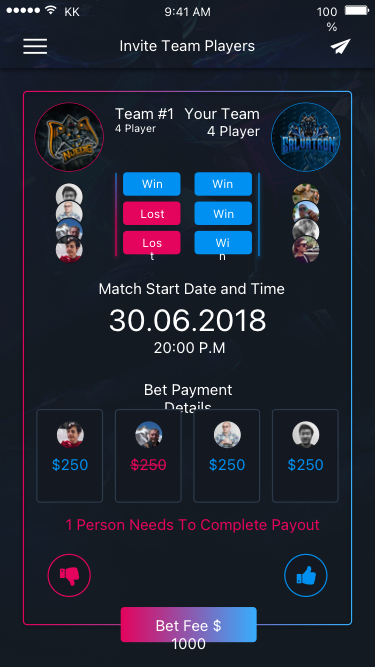
Text in this UI design:
9:41 AM
KK
100%
Invite Team Players
Team #1
4 Player
Your Team
4 Player
Win
Lost
Lost
Win
Win
Win
Bet Fee $ 1000
Match Start Date and Time
Bet Payment Details
30.06.2018
20:00 P.M
$250
$250
$250
$250
1 Person Needs To Complete Payout